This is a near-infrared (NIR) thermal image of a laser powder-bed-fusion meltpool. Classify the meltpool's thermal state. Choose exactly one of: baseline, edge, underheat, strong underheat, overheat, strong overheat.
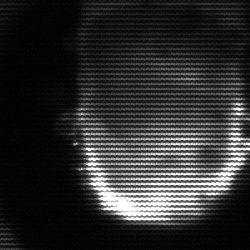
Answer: baseline